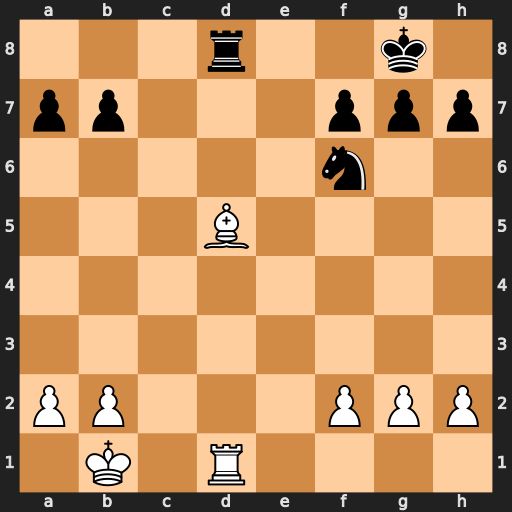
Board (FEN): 3r2k1/pp3ppp/5n2/3B4/8/8/PP3PPP/1K1R4
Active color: w
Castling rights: -
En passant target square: -
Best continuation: Bxf7+ Kxf7 Rxd8